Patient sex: M
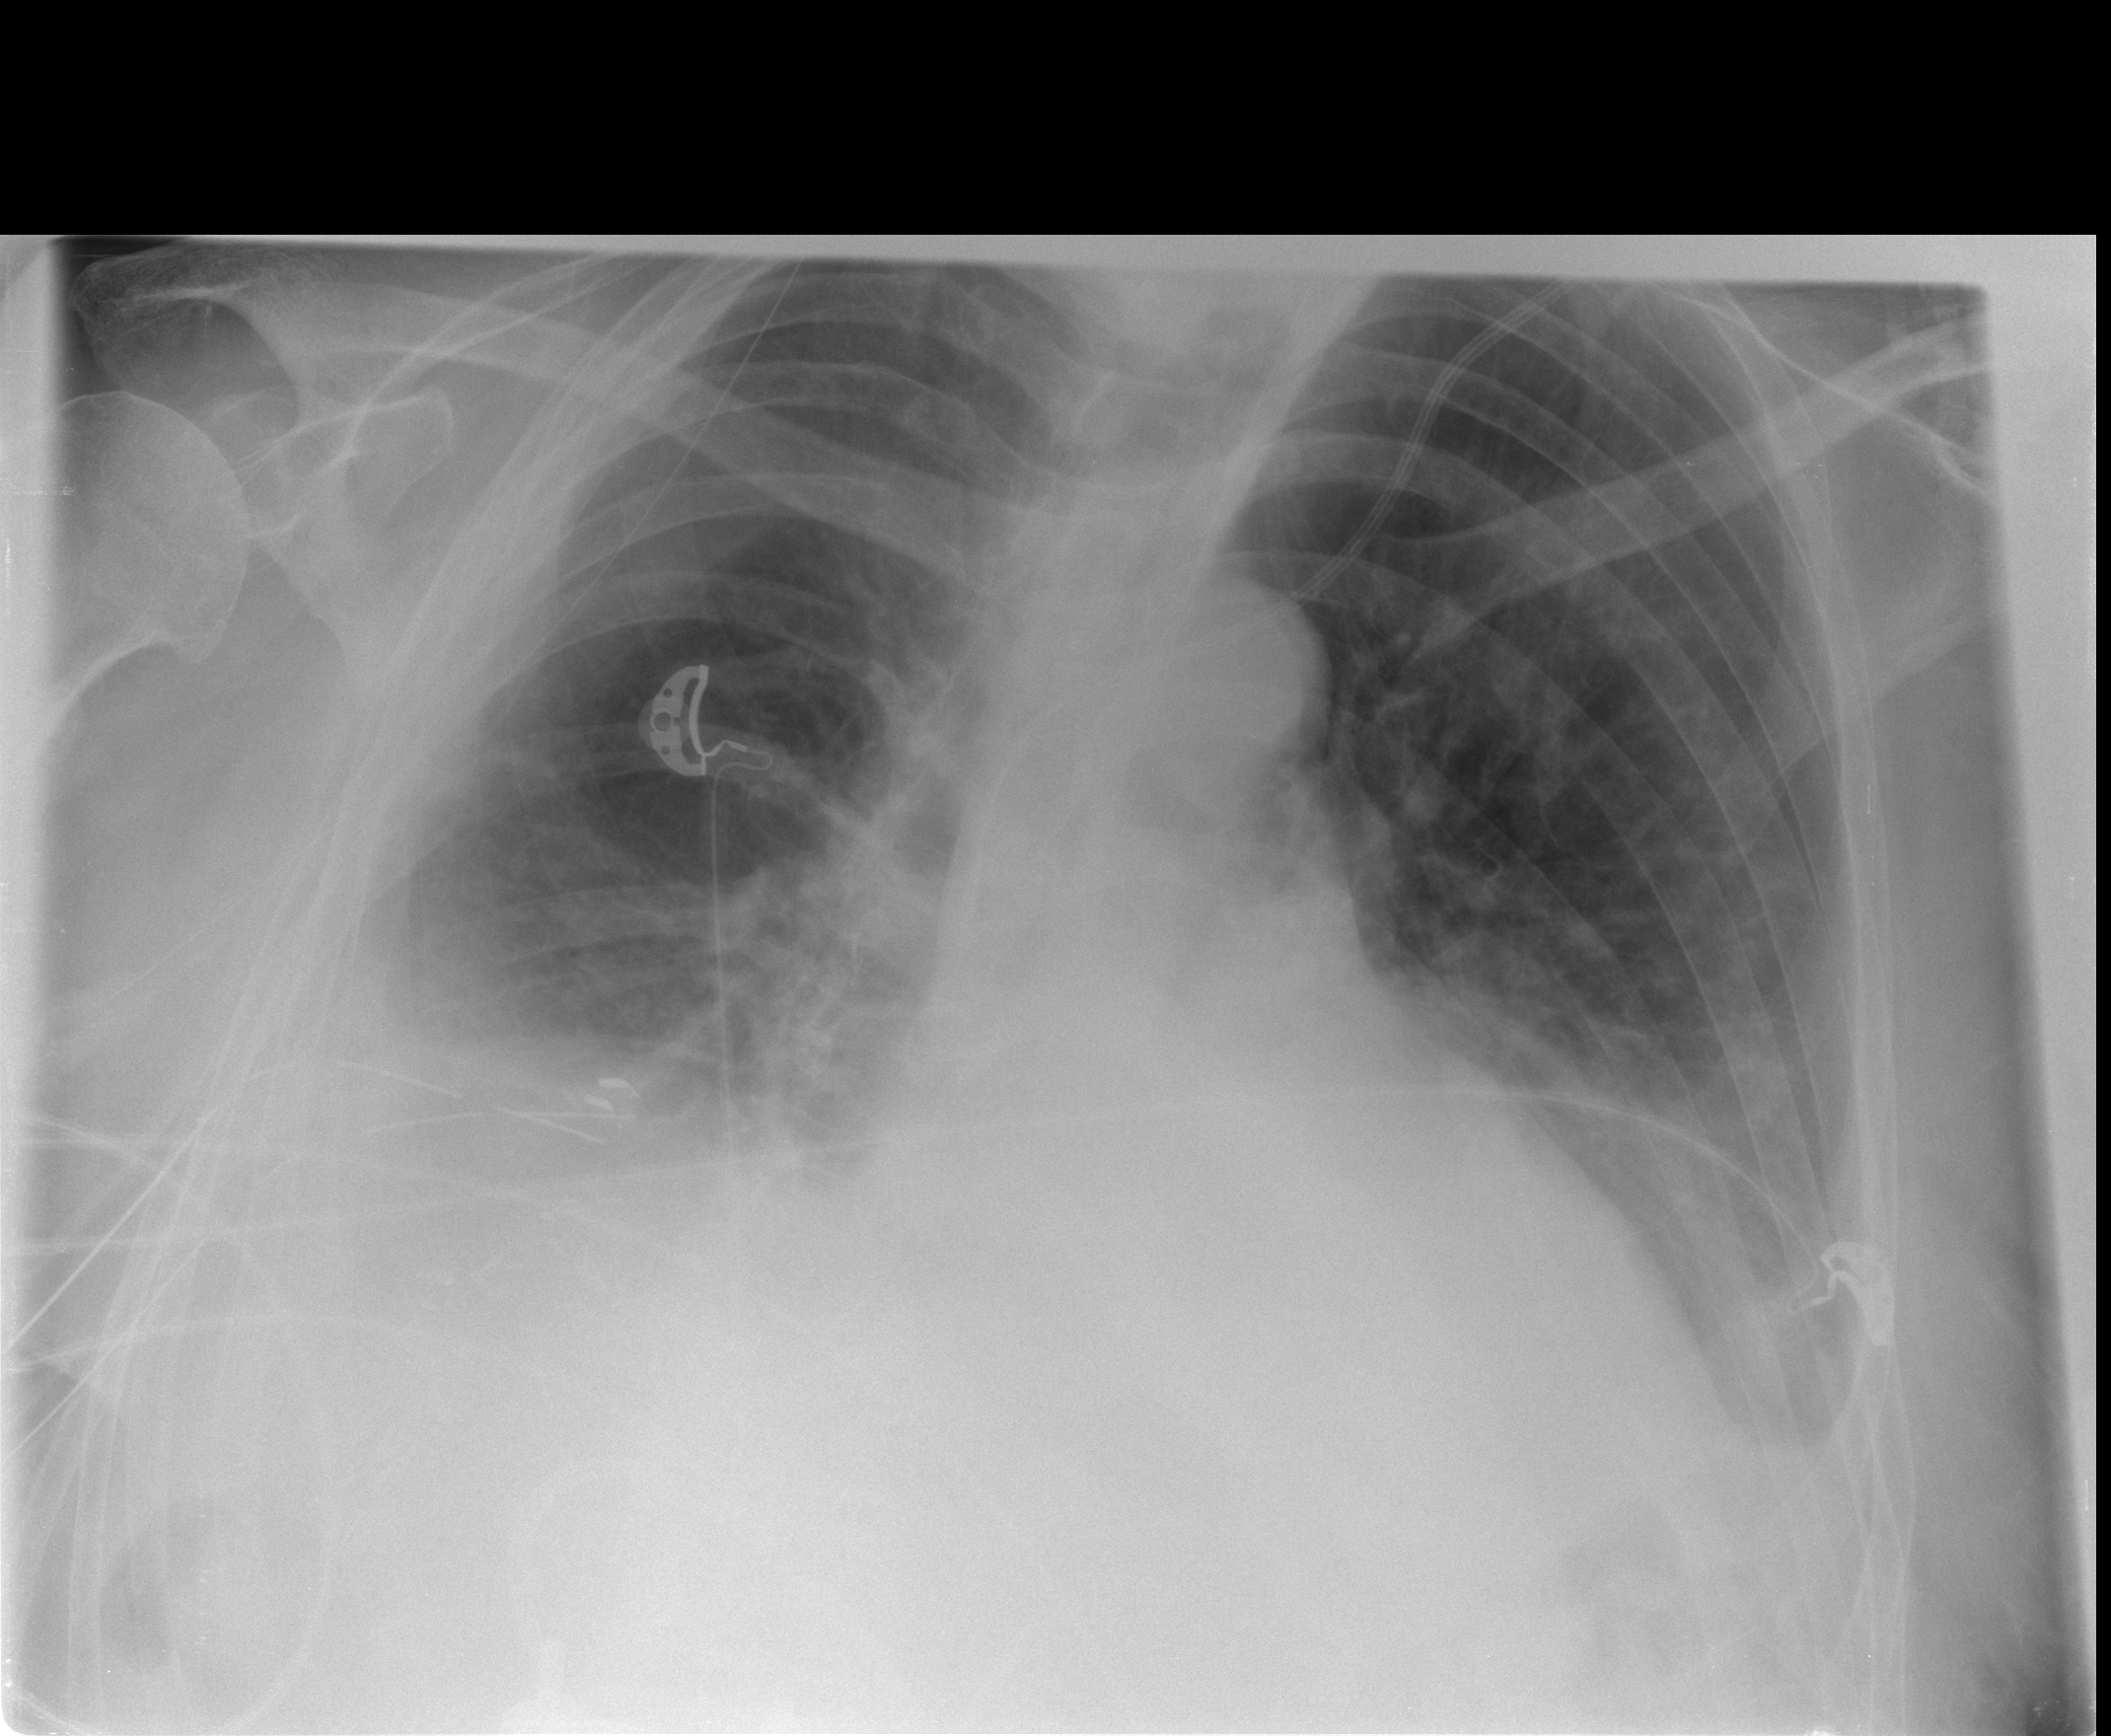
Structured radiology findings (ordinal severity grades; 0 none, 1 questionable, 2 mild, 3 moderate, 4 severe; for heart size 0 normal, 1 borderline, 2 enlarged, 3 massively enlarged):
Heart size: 0
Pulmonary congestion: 1
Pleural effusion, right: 2
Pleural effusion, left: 2
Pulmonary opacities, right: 0
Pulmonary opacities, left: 1
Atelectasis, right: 2
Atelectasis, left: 2